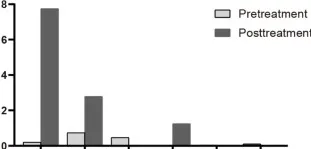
Changes in the immune microenvironment before and after neoadjuvant immunochemotherapy. (E, F) Quantitative multiplex immunohistochemistry results of pretreatment and posttreatment samples in the tumor and stroma regions.
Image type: pathology (immunostaining)